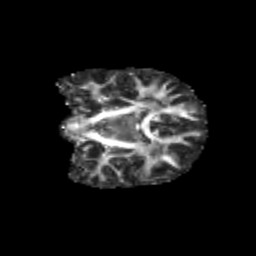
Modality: FA
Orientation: coronal
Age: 11
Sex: female
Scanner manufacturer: siemens
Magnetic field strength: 3 T
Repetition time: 3.8 s
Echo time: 0.07 s